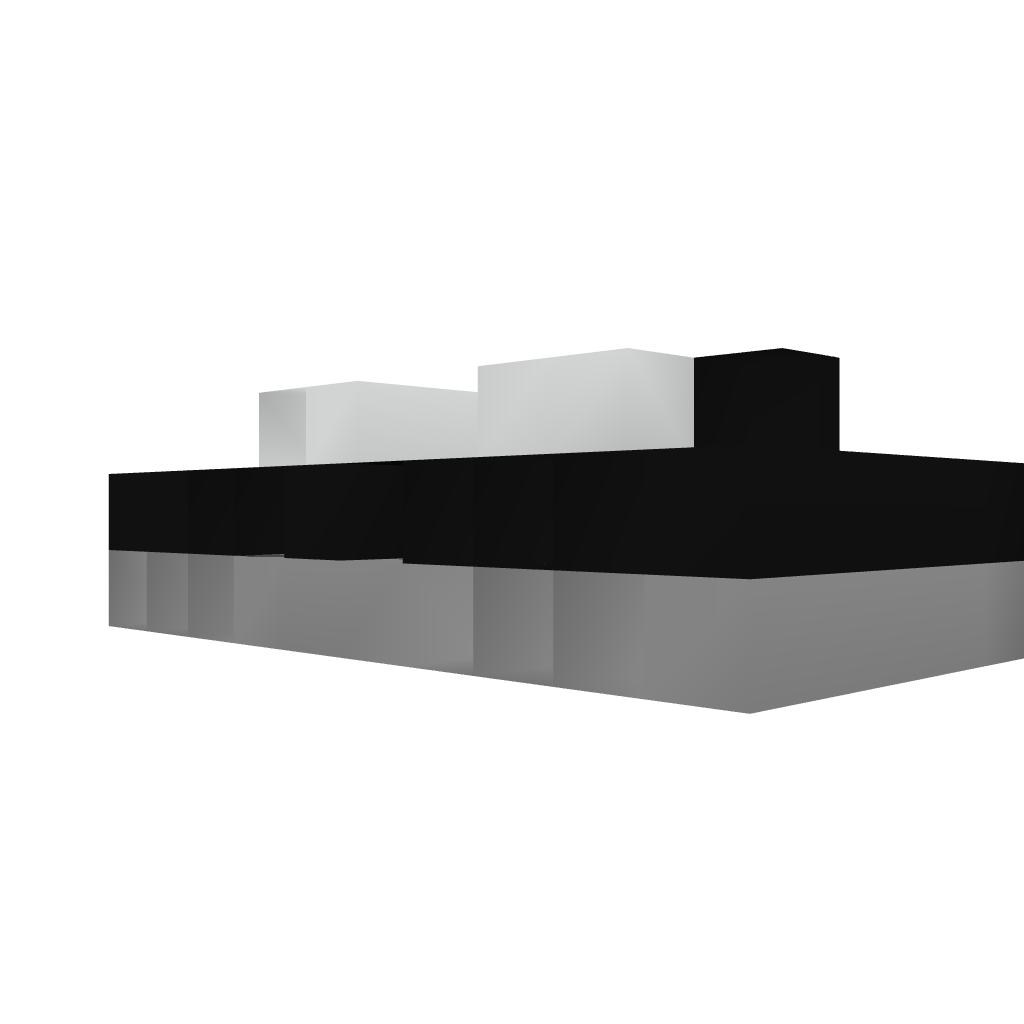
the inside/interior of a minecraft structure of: simple piston door